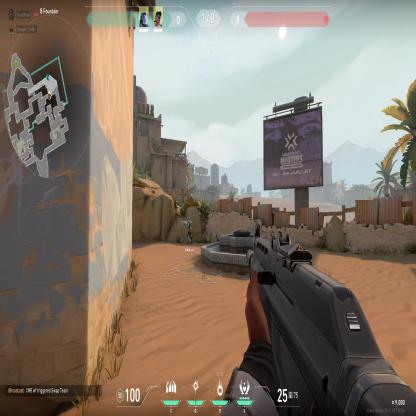
Label: teammate